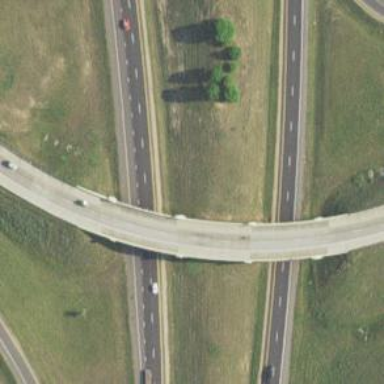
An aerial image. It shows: Motorway link.